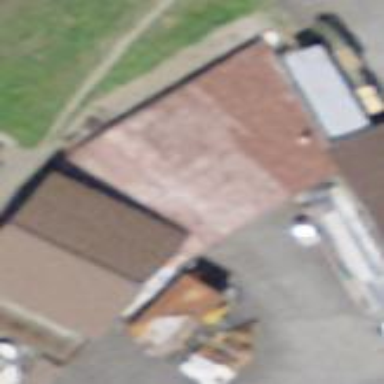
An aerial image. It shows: Shed building.